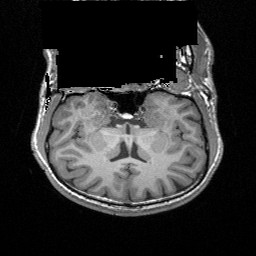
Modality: T1w
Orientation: sagittal